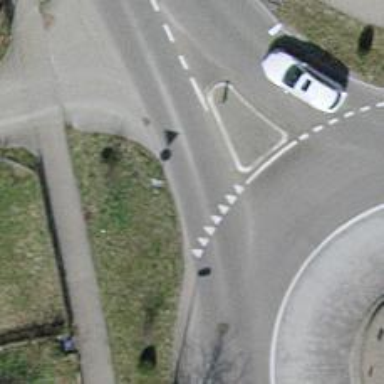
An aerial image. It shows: Road with "give way" sign.